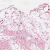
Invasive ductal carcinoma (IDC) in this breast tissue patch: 0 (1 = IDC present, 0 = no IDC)